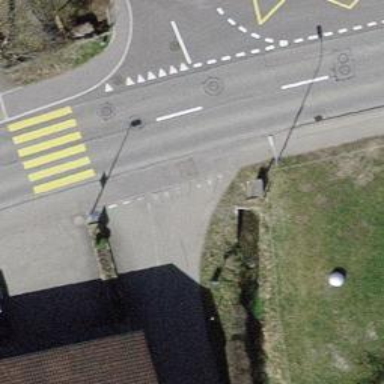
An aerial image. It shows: Road with "give way" sign.